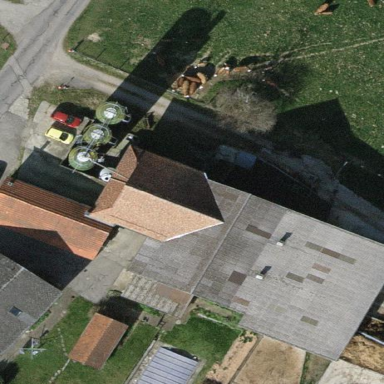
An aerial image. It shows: Farmyard area.